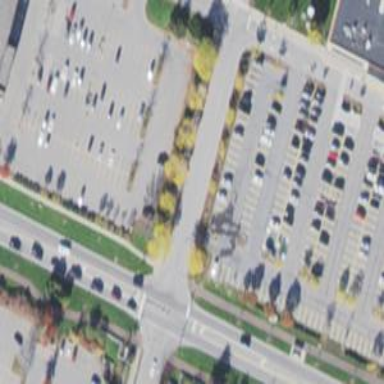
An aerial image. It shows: Parking area with surface.